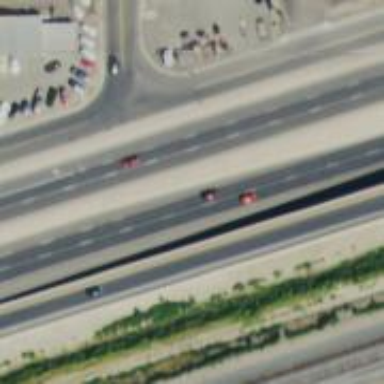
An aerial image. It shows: Expressway with asphalt surface classified as trunk highway.